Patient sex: M
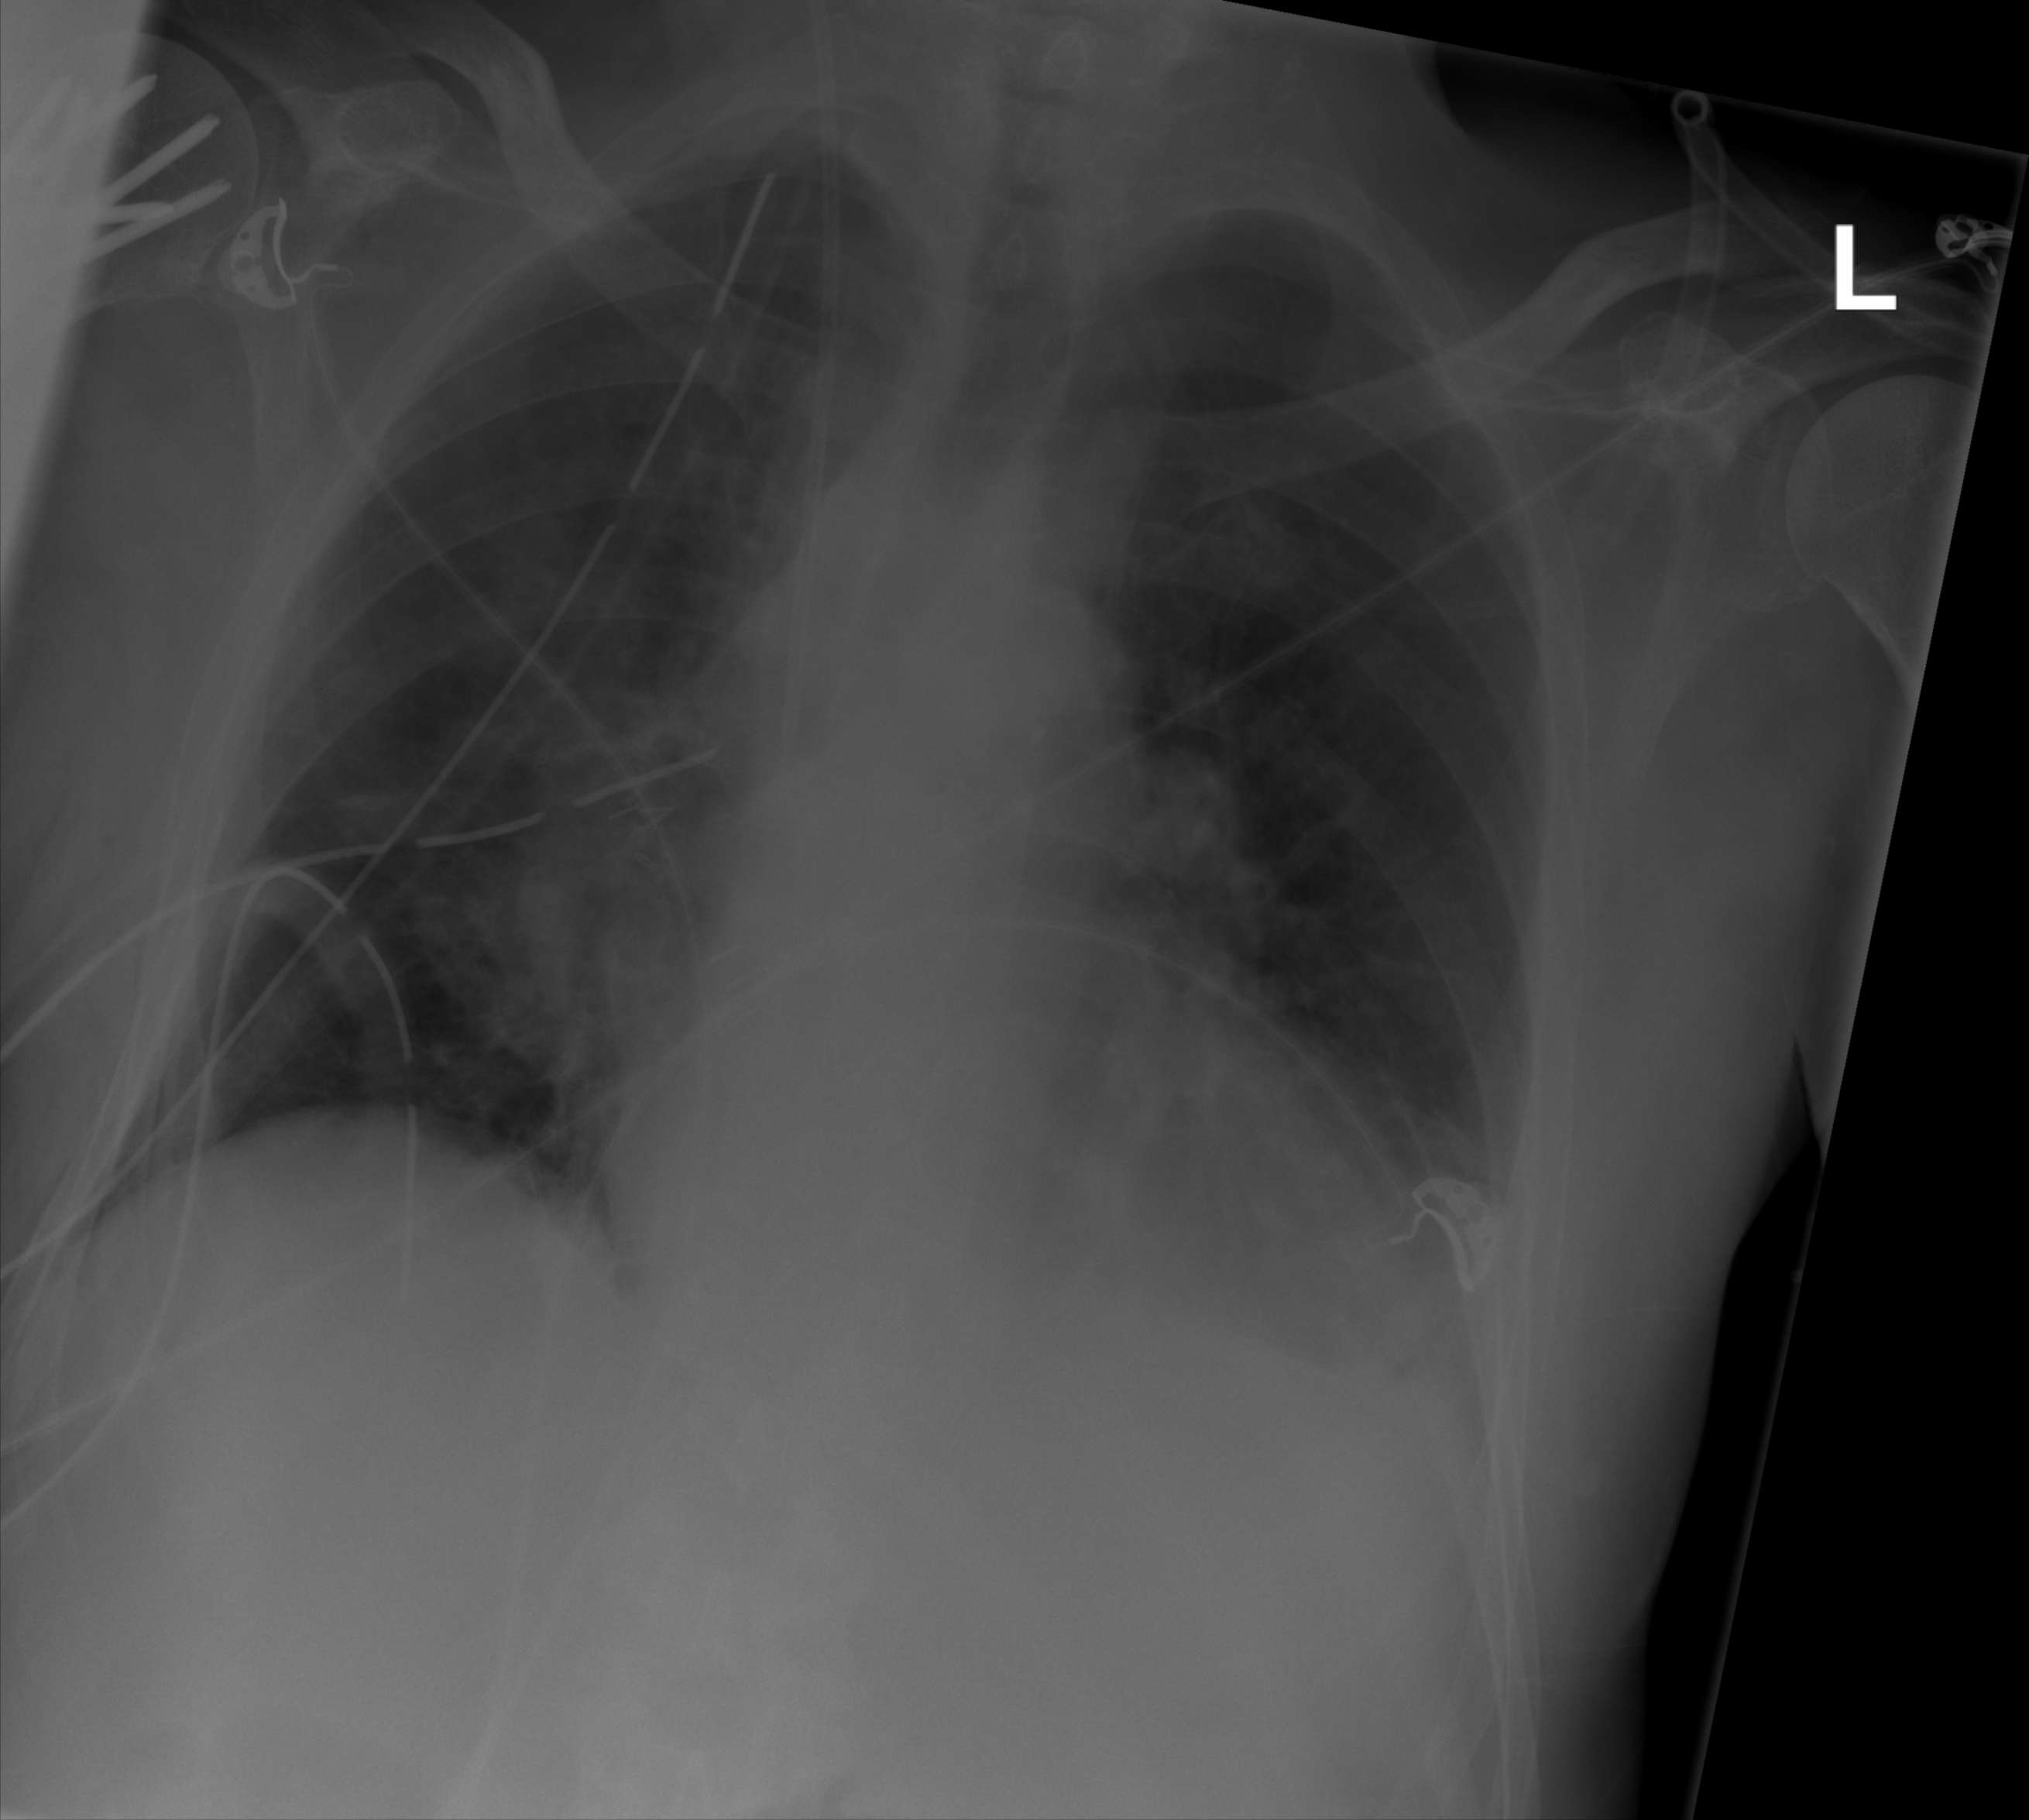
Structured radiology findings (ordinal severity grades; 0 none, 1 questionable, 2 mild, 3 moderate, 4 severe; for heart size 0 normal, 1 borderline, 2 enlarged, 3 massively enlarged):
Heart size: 0
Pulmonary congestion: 0
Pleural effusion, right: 0
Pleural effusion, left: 1
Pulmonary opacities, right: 0
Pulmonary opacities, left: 0
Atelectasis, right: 2
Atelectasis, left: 0